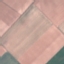
Land use / land cover class: AnnualCrop